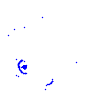
Particle: kaon